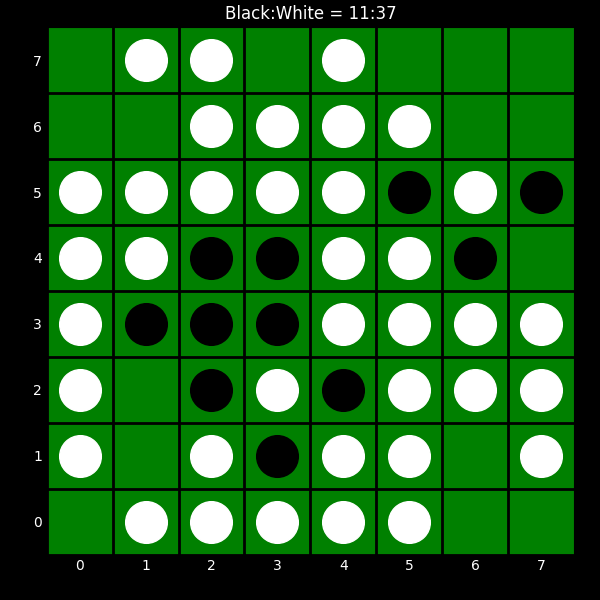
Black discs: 11
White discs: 37